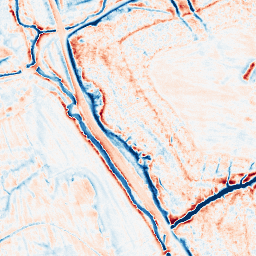
Category: edge_preserving
Decomposition family: anisotropic_diffusion
Decomposition parameters: iterations: 50
kappa: 30
gamma: 0.1
Upsampling method: bicubic
Upsampling parameters: scale: 4
Upsampling scale: 4